Question: I have a strange case where one of my applications is causing the IIS (7.0) request queue to fill up. Requests are not being terminated after 30s as they should be. This then takes all DB connections from the pool and renders that app useless (other apps are unaffected).
I have no idea a) Why they are stalling in the first place, and b) why IIS is letting them sit there stalled rather than killing them. I would guess my app is locking something, perhaps something the GC is trying to reclaim.
My question is where do I start on debugging such an issue? I have no idea. It's currently happening only in production, but reasonably regularly (maybe once every 4 hours) on all web servers.
PS: There is potentially an argument that this question is better on serverfault than on SO, but given that I think this is a development problem with the app rather than an admin one, I have started on SO for now. I am however happy to re-post there if needed.

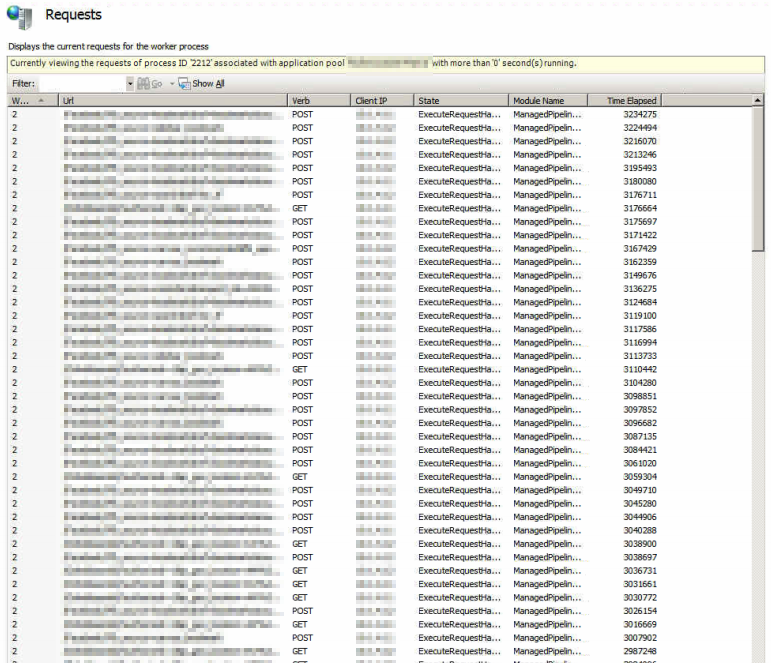
Answer: For reference using WinDbg was the solution I used. I attached WinDbg to w3wp process for the app pool once requests had queued. I could then view the call stack in each process, and although different most of them were sat waiting on a lock inside ResourceManager.
I still don't know why it was locking there, I thought ResourceManager was thread safe. I re-wrote some code to cache the ouput of ResourceManager in another class and that seems to be avoid the lock.